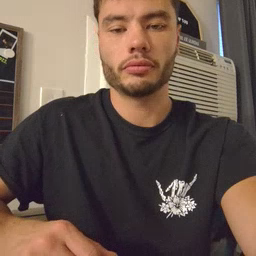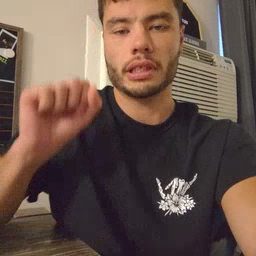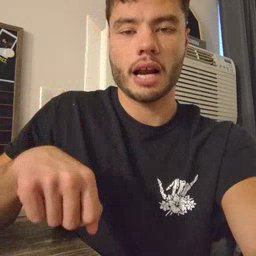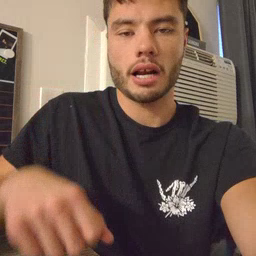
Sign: can